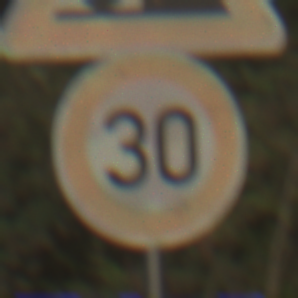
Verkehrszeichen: Geschwindigkeit30
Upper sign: SteinschlagRechts
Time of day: MorningAfternoon
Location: Outdoor (RoadRail)
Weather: Clear
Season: NotSpecified
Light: Natural